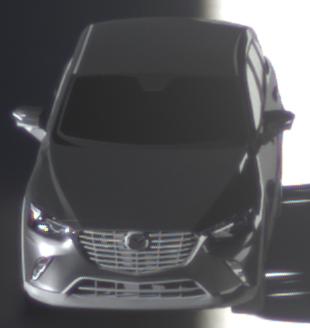
Make: Mazda
Model: CX-3 SKYACTIV-G 120
Detailed model: CX-3 (DK)
Model produced from: 2015/06
Model produced until: 2018/06
Doors: 5
Color: black
Road condition: dry road
Daytime: sunrise or sunset
Contrast: high contrast